Aerial crown-view tile of a tropical tree (Barro Colorado Island, Panama), acquired 20240918:
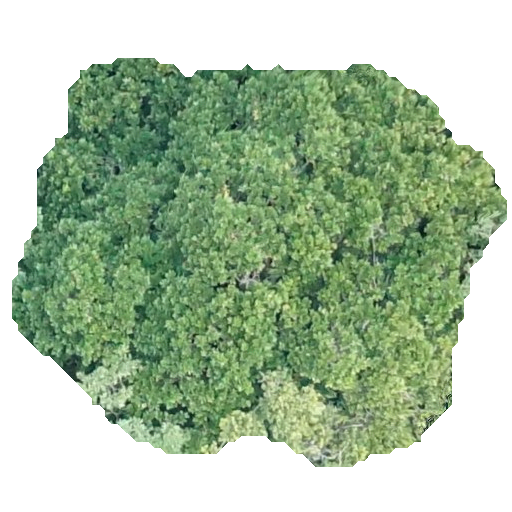
Species: Anacardium excelsum
GBIF accepted scientific name: Anacardium excelsum
Crown area: 240.495 m²